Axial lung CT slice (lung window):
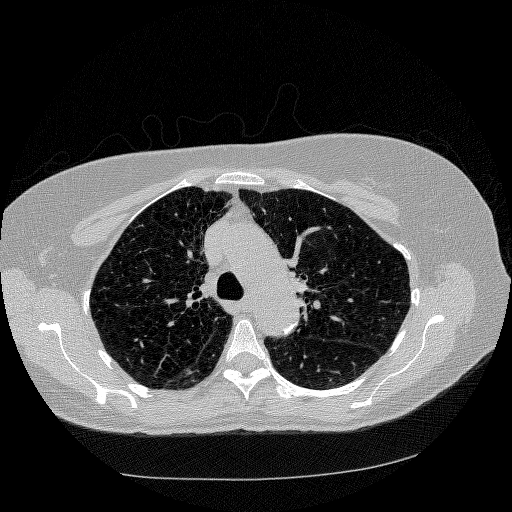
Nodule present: no